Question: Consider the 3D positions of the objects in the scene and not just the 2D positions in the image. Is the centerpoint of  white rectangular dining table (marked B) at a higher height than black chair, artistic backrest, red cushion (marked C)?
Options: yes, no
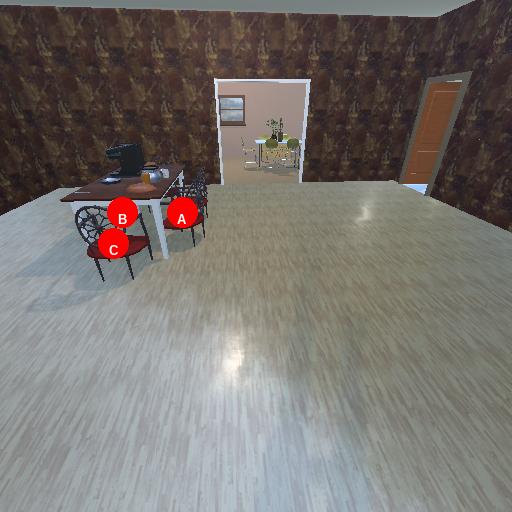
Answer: yes